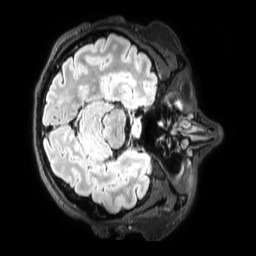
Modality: FLAIR
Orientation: axial
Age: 33
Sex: male
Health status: healthy
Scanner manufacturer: philips
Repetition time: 4.8 s
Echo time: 0.2876 s